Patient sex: M
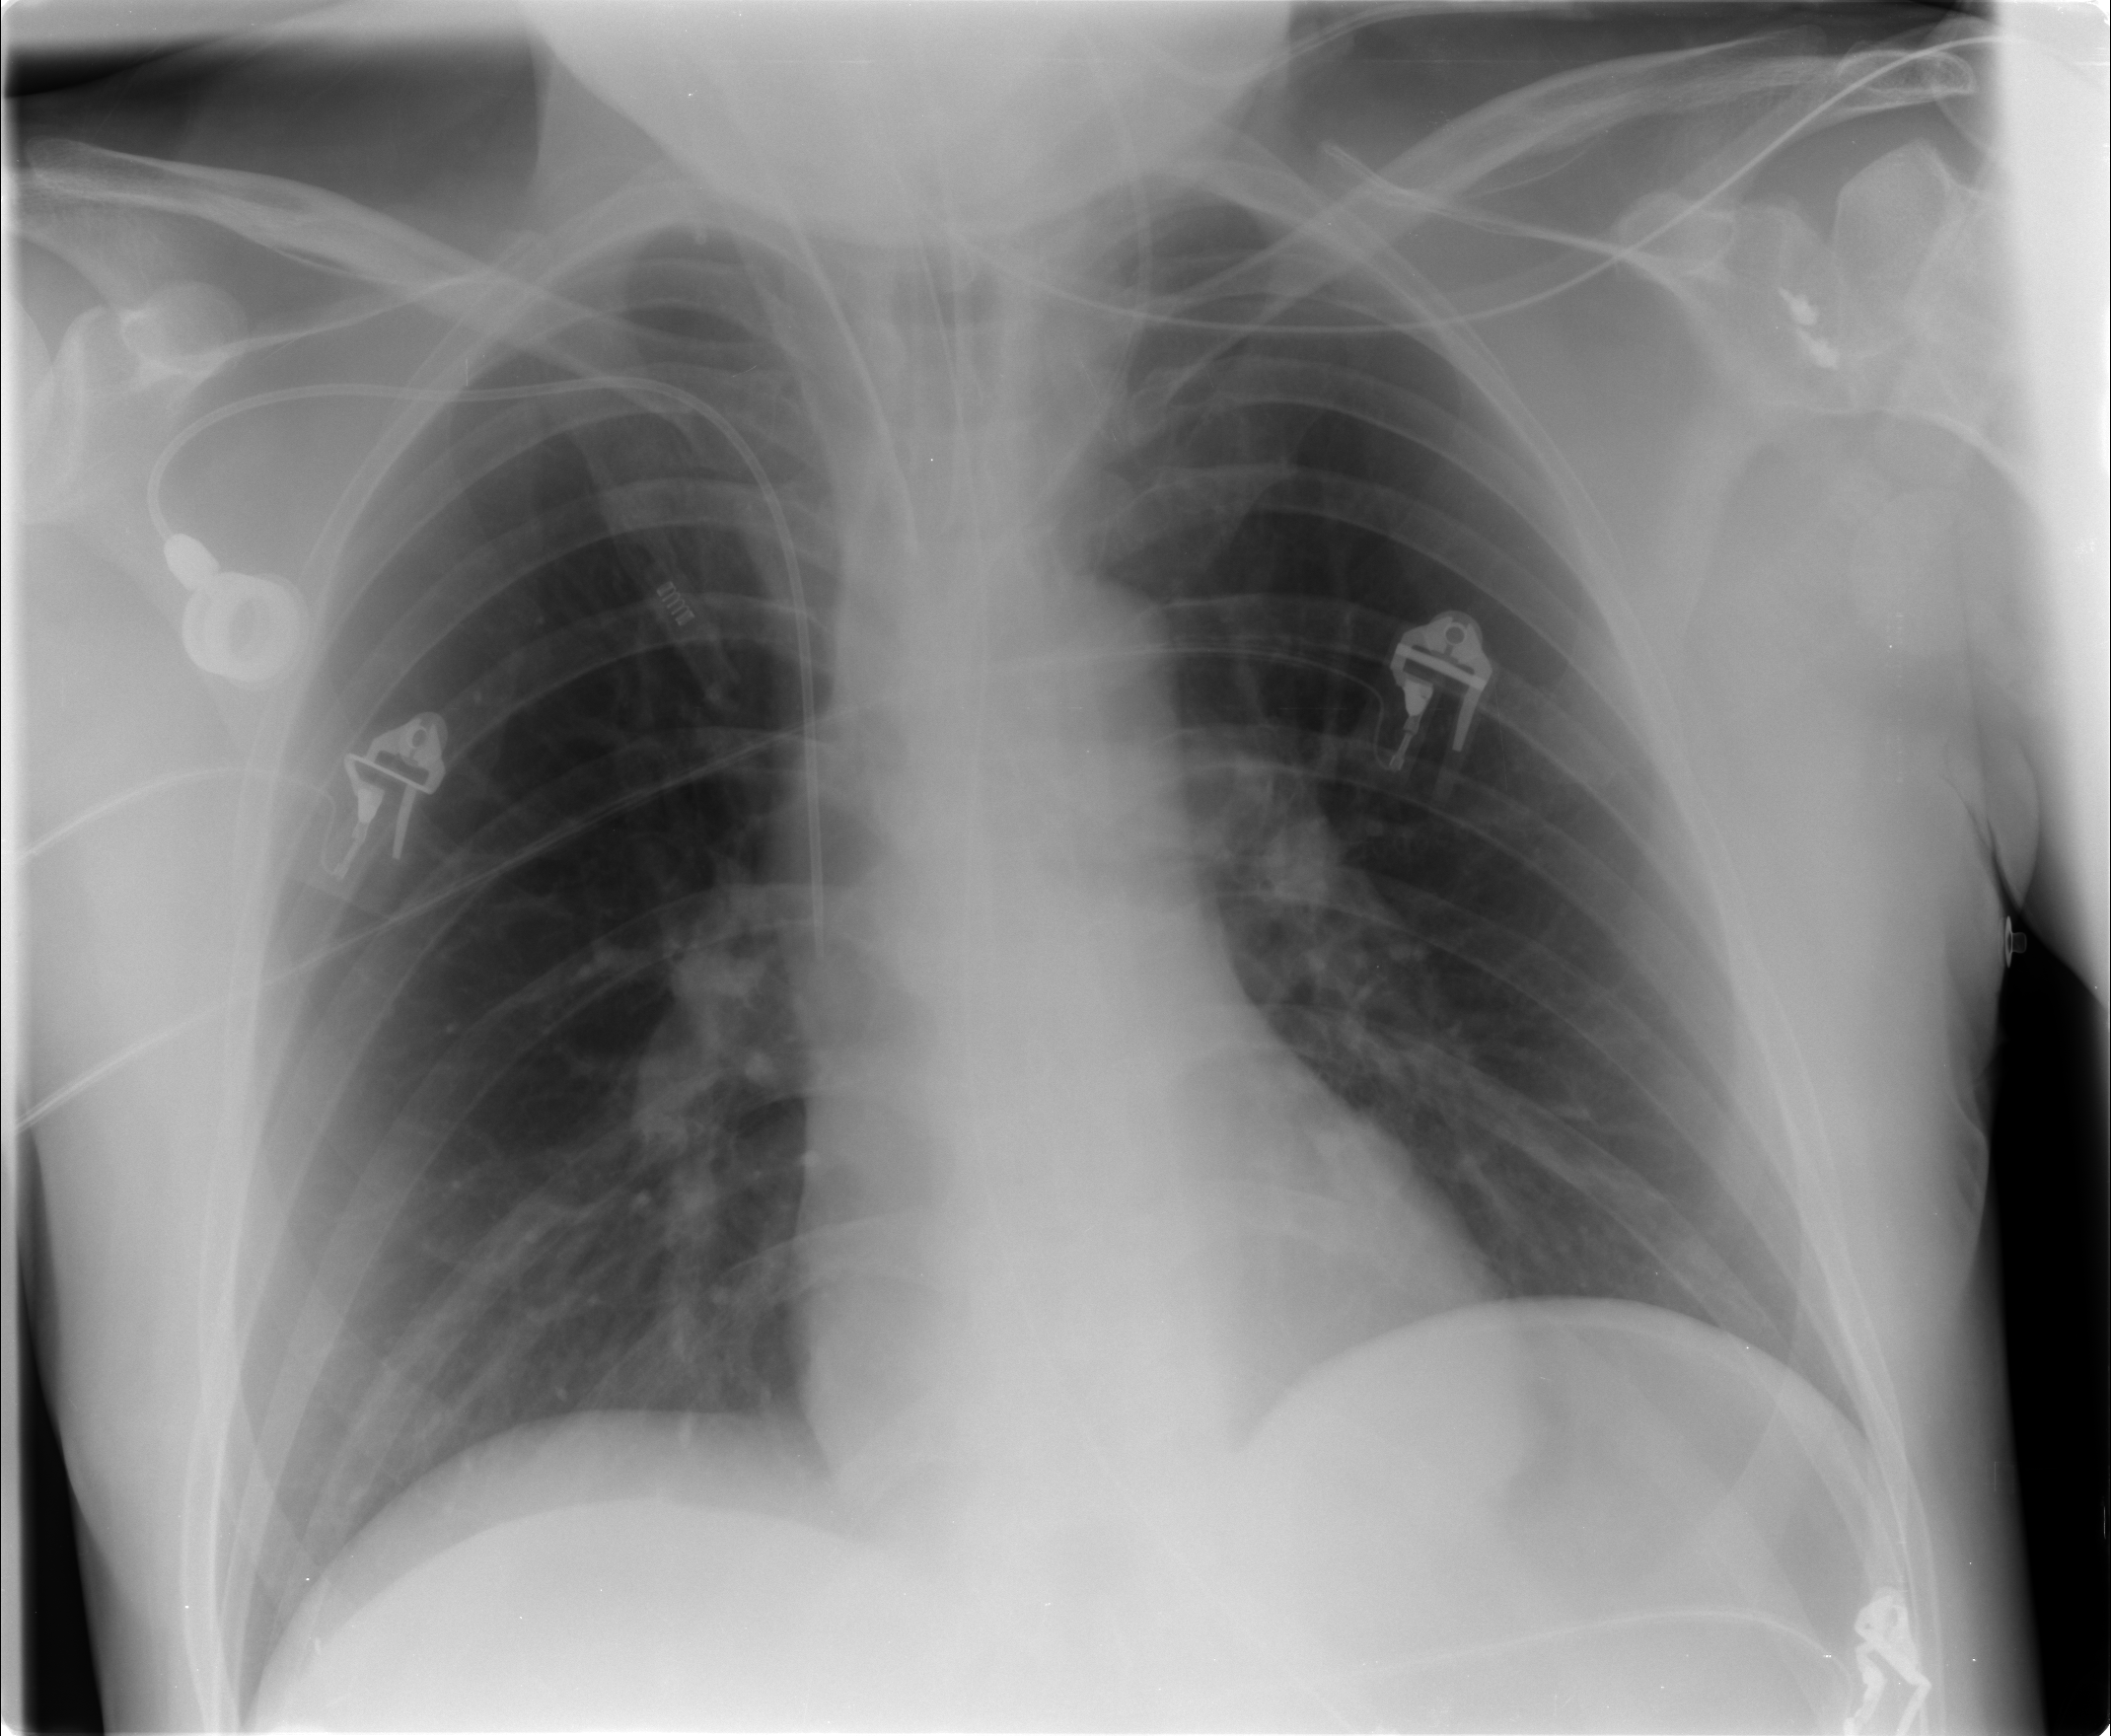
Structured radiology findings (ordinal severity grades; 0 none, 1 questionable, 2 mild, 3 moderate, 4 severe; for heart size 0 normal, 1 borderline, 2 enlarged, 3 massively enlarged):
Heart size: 0
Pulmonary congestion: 0
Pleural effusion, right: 0
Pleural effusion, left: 0
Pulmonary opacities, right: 0
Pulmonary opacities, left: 0
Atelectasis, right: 1
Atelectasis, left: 1